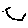
Label: hexagon